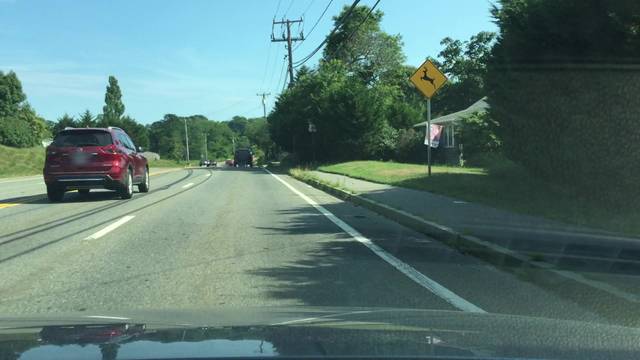
Region: United States
Coordinates: 41.819, -69.969